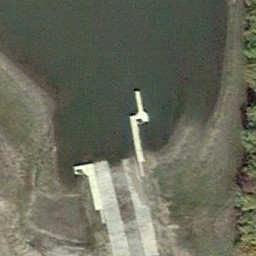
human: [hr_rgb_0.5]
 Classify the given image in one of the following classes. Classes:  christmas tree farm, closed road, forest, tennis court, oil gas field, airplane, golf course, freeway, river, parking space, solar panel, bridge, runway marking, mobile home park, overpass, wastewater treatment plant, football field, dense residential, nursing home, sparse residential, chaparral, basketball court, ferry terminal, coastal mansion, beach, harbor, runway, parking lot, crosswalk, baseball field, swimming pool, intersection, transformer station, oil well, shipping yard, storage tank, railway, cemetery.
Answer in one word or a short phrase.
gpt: ferry terminal